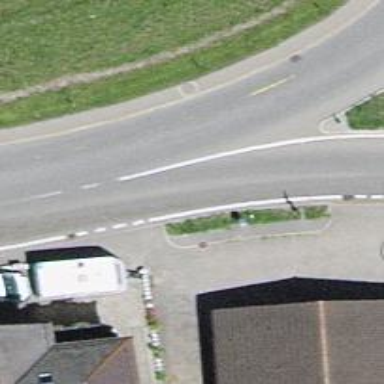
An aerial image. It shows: Secondary road with asphalt surface. There is designated lane for cyclists on the left side.